Question: I applied cloud mask to a raster image in R, and want to check how many pixels are masked out. But what I really need are only the images within some polygons (400+ of them), so I only want to get the number of pixels with no value within the polygons.
Here is what I have done:
'''
library(raster)
library(rgdal)
##Read the raster files
tb = raster('D:/HLS/NDVI_Month_2018_TB.tif', band = 6)
##Read the polygon (400 polygons)
crops = readOGR('D:/HLS/shapefile/tb/tb.shp')
##reproject the vector
new_crops = spTransform(crops, crs(tb))
##Clip the raster with polygons
cliped = crop(tb, extent(new_crops))
output = mask(cliped, new_crops)
##Check the NA value
freq(output, value = NA)
'''
However what I got from the 'freq()' function seems to be all the pixels within the area (not only the polygons but the area from 'crop()' function).
The result of 'freq()':

How can I get the NA value within the polygons?
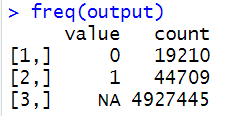
Answer: Here is a minimal, self-contained, reproducible example (taken mostly from '?raster::extract')
Example raster and polygons
'''
library(raster)
r <- raster(ncol=90, nrow=45)
values(r) <- 1:ncell(r)
r[seq(1,ncell(r),3)] <- NA
p1 <- rbind(c(-180,-20), c(-140,55), c(0, 0), c(-140,-60), c(-180,-20))
p2 <- rbind(c(10,0), c(140,60), c(160,0), c(140,-55), c(10,0))
pols <- spPolygons(p1, p2)
'''
Solution 1
'''
extract(r, pols, fun=function(i, ...) sum(is.na(i)))
# [,1]
#[1,] 215
#[2,] 178
'''
Solution 2
'''
z <- rasterize(pols, r)
zonal(is.na(r), z, "sum")
# zone sum
#[1,] 1 215
#[2,] 2 178
'''